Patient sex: F
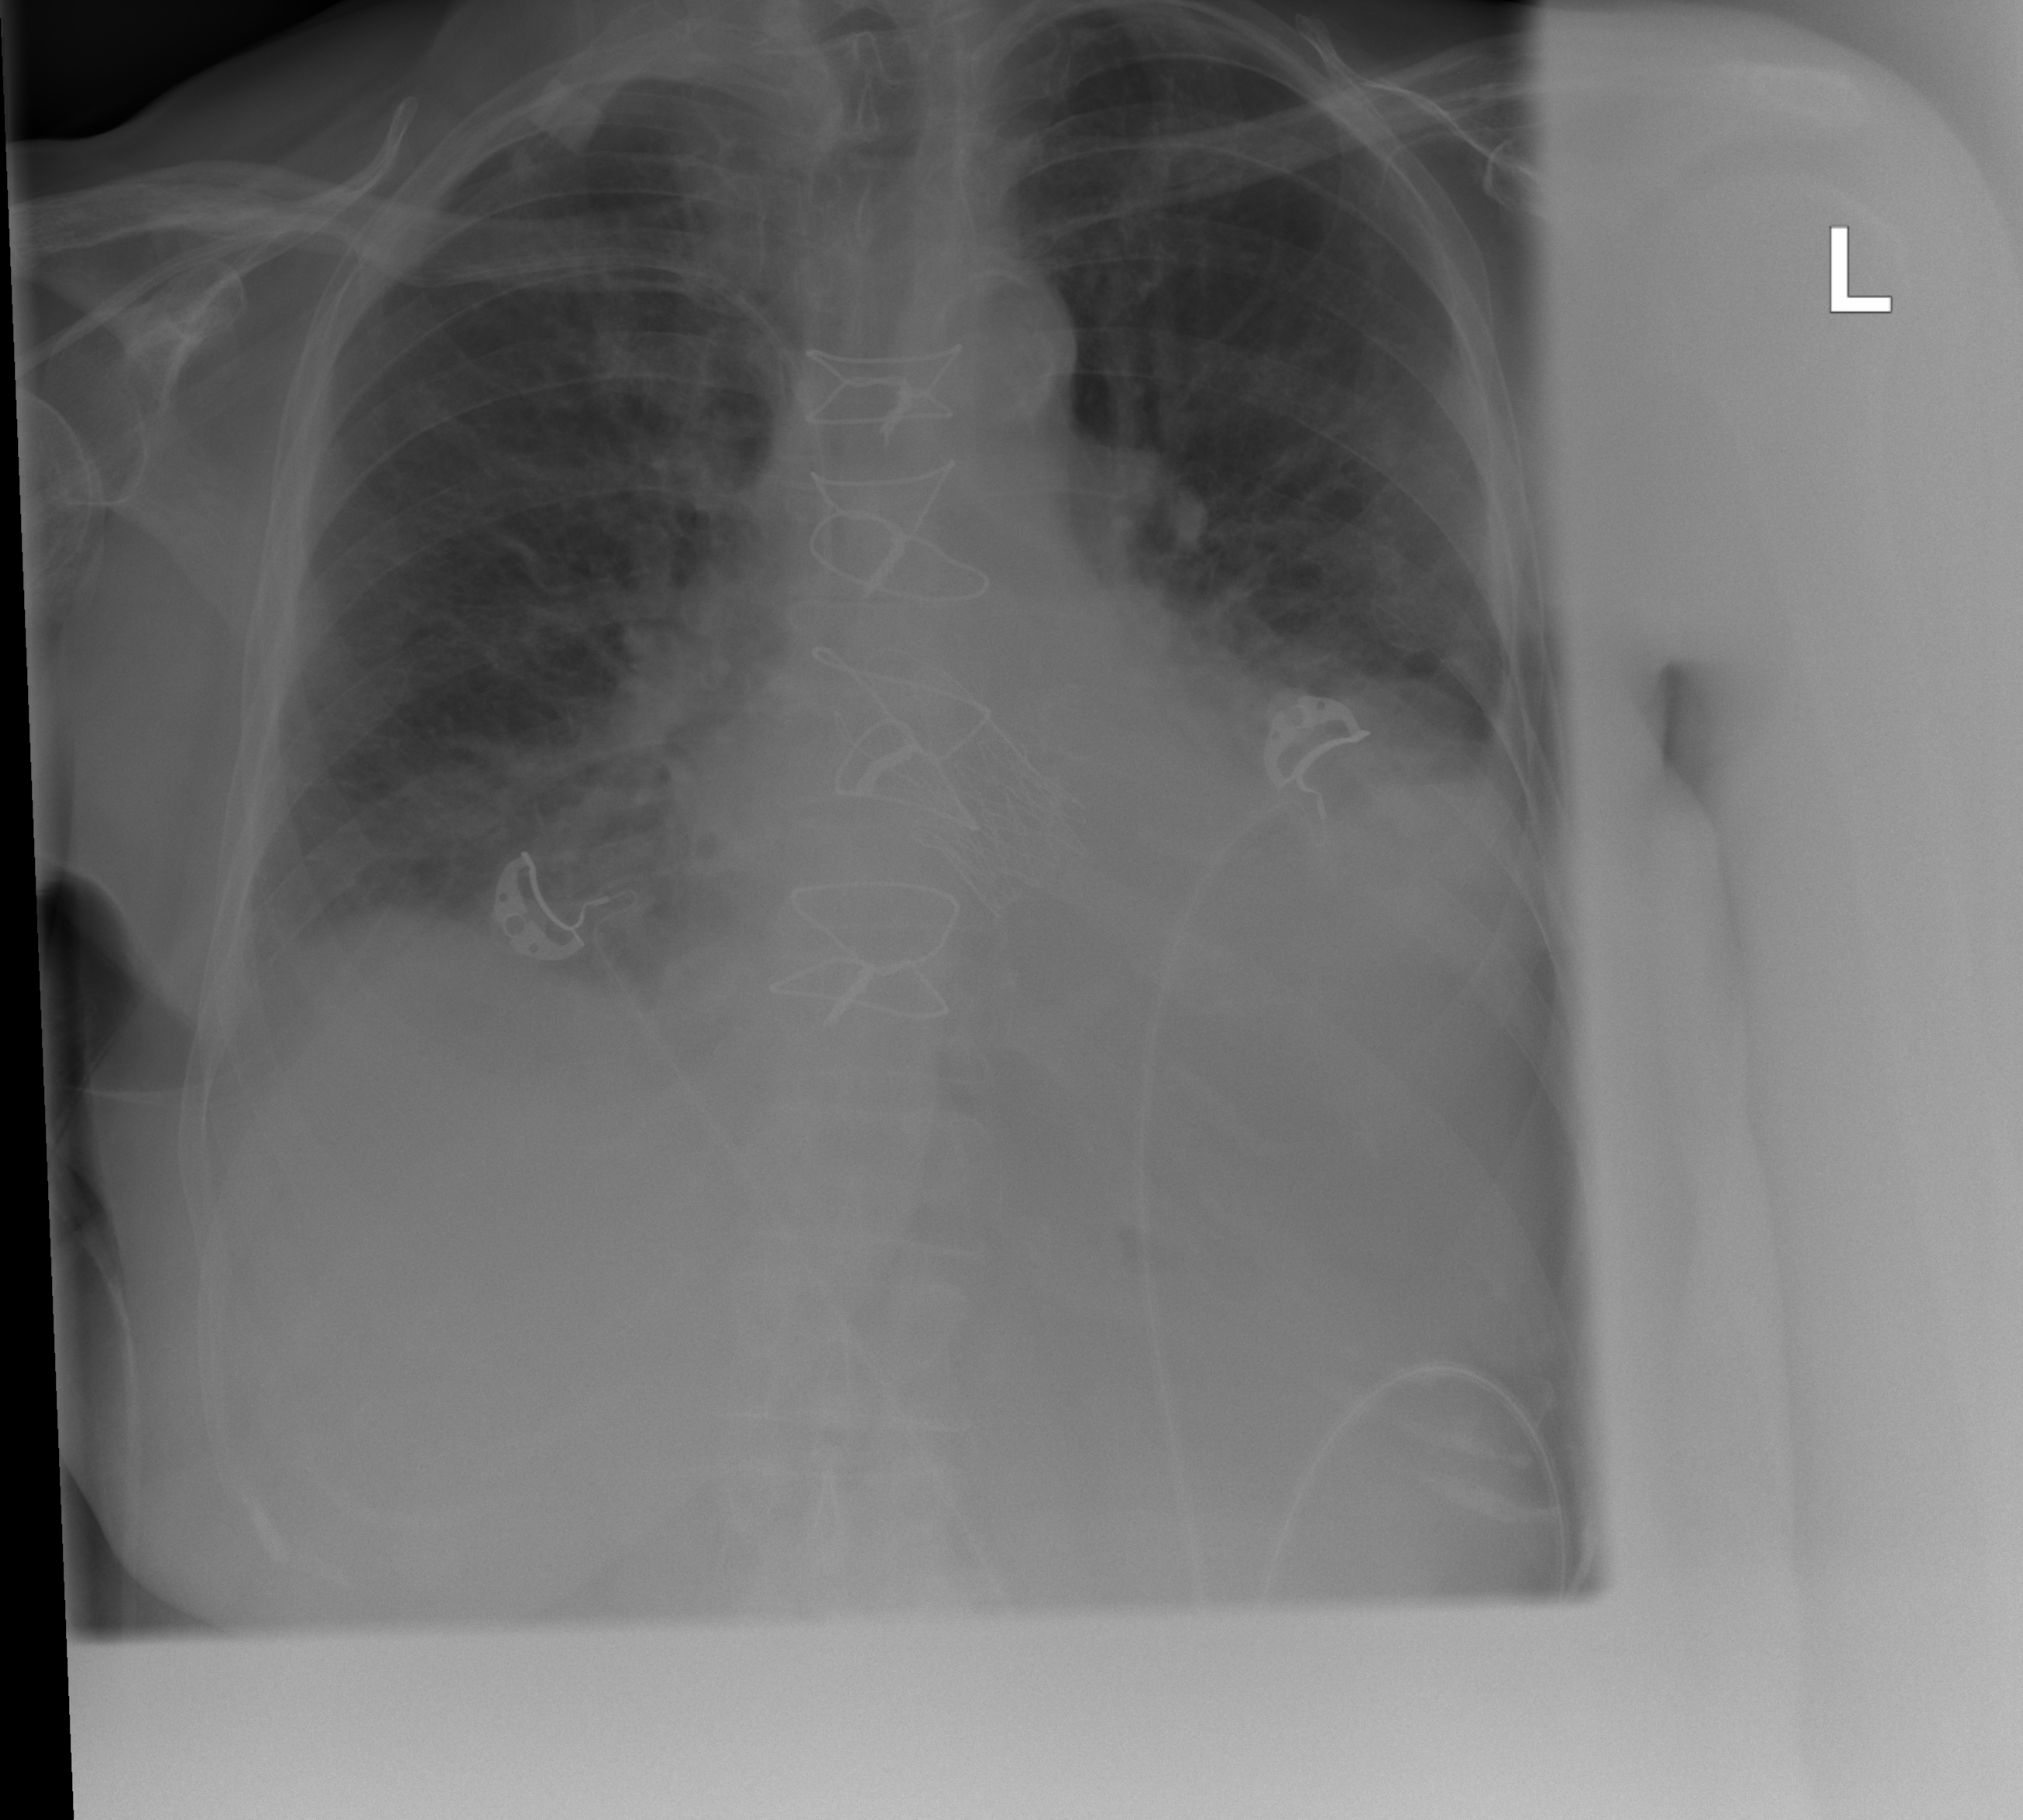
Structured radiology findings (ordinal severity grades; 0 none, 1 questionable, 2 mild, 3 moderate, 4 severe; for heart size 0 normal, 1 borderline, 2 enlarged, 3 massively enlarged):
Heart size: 2
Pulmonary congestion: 2
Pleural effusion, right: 1
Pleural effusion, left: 2
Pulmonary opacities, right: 0
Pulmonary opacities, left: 0
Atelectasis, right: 1
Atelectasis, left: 2